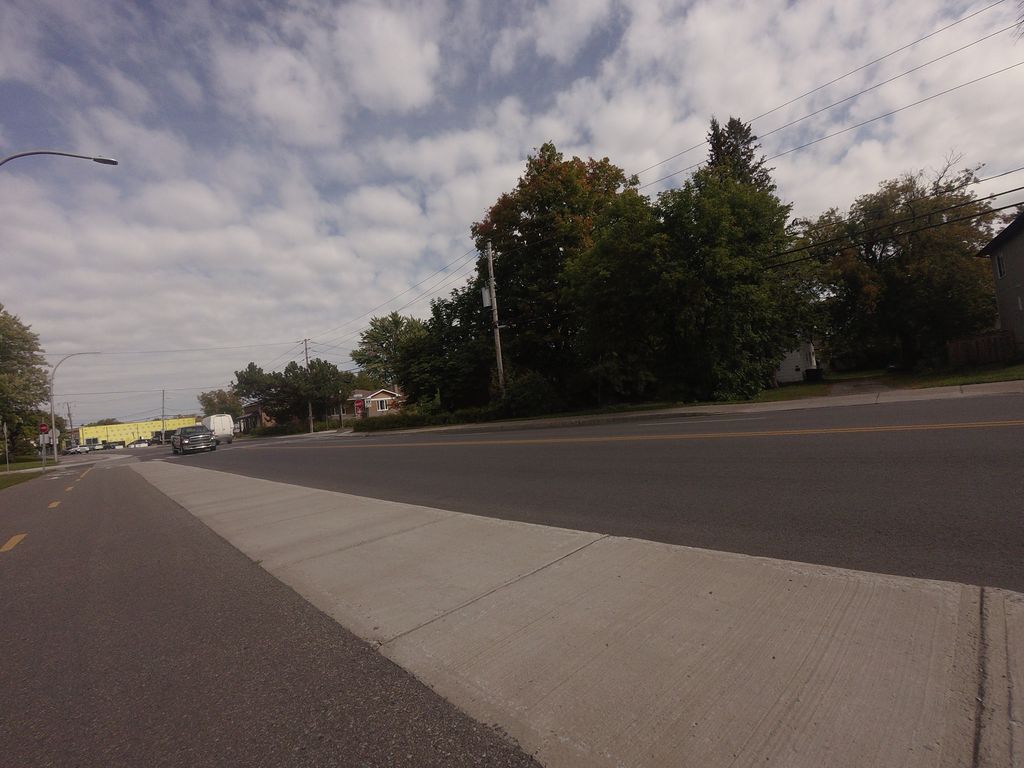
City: montreal